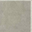
Piece: xx